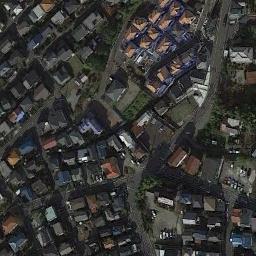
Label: dense_residential